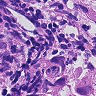
Metastatic tissue present: yes